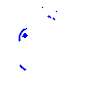
Particle: pion